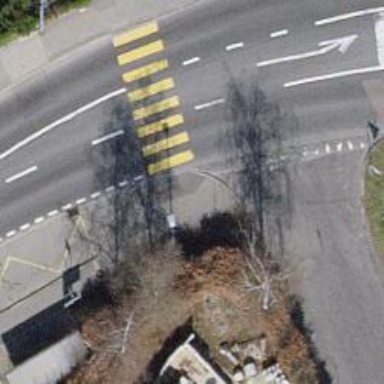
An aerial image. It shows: Bus stop with shelter. It is platform for public transport.